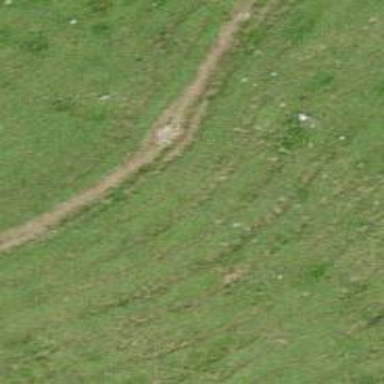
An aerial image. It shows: Path.